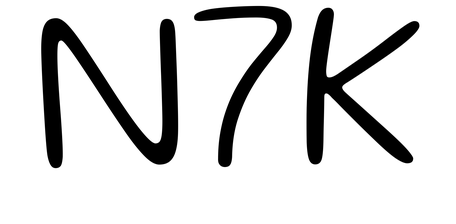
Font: Gluten_ExtraLight